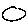
Label: circle